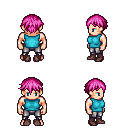
a pixel art fantasy rpg character, male body template, human, light skin, teal sleeveless shirt, metal pants, pink short bangs hairstyle, maroon shoes, four views (front, back, left, right), 2x2 character sprite sheet, small pixel art, hard edges, no anti-aliasing